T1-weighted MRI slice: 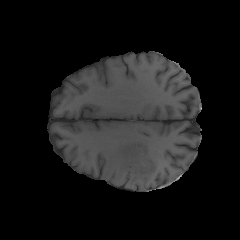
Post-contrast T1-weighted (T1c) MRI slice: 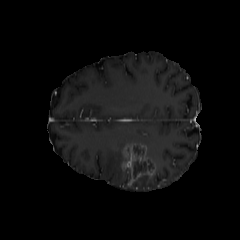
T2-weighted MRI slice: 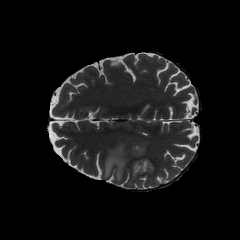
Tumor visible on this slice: yes